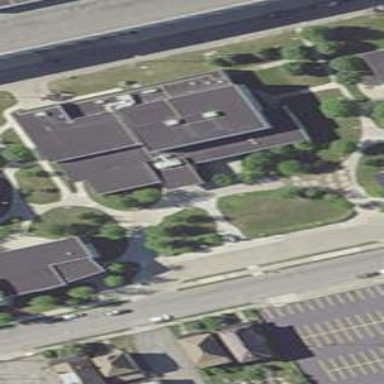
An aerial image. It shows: School building.